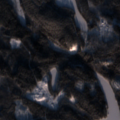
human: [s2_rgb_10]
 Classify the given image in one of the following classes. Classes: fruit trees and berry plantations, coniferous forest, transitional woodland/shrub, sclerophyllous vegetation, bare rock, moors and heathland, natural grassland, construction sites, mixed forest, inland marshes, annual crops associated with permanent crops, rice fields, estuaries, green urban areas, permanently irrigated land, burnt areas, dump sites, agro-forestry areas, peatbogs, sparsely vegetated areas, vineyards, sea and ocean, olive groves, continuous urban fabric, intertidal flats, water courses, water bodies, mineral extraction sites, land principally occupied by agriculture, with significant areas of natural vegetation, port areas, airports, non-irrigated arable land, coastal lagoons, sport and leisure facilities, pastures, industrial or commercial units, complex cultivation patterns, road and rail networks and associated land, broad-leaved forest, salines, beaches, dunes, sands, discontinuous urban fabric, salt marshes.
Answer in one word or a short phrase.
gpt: coniferous forest, mixed forest, water bodies